Interaction volume radius: 5 \u00c5
Interaction volume height: 30 \u00c5
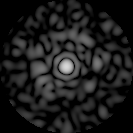
Disorder parameter: 0.8201